A 2-D grayscale encoding of one vibration snapshot from a rotor kit is shown. What is the most likely rotor condition (normal, misalignment, unbalance, looseness)?
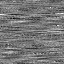
Answer: misalignment